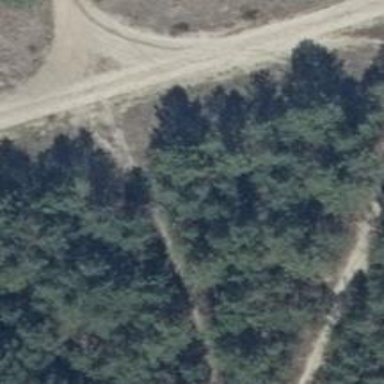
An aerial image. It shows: Dirt path.